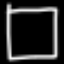
Label: square